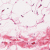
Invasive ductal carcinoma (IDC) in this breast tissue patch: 0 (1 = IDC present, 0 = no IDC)